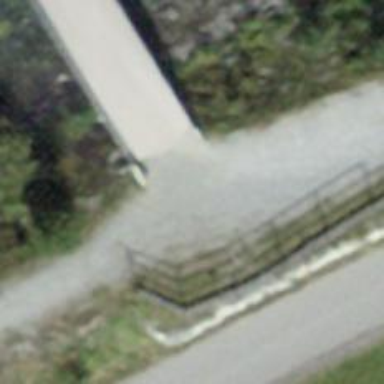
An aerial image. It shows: Track road with grade3 tracktype. The bridge is designed for nordic skiing with classic and skating grooming.